Aerial crown-view tile of a tropical tree (Barro Colorado Island, Panama), acquired 20250217:
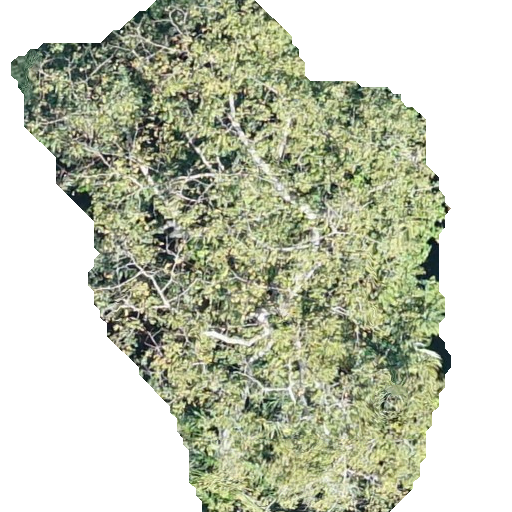
Species: Spondias radlkoferi
GBIF accepted scientific name: Spondias radlkoferi
Crown area: 234.563 m²